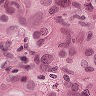
Metastatic tissue present: yes